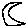
Label: moon